Question: I am trying to fix some shape issues when I integrate Datatables with Bootstrap
I do not use any CDN. All external files are imported in my project manually.
I see both JQuery and Bootstrap icons in DataTable sorting area. I can fix this removing the following images from my project:
- - - -
However, if I do so this will trigger an error in the developer console which tells that those files are missing. I would like to have only the bootstrap ones.
The pagination icons are not next to each other I would like to have something like the image below:

The header labels do not align with the row labels. Rows are a bit on the left. Why?
I have created this jsfiddle for your consideration
<URL>
This is how I have initialized my DT
'''
jQuery(document).ready(function() {
jQuery('#table').DataTable( {
renderer: "bootstrap"
} );
});
'''
Thanks
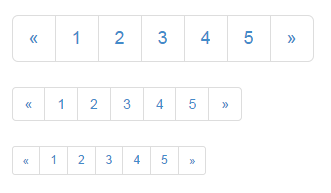
Answer: Try to remove jquery.dataTables.min.css from external libs. It seems that this lib overrides bootstrap classes. See the example <URL>